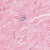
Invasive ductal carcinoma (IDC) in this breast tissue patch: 0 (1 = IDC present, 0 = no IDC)